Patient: sex M, age 60
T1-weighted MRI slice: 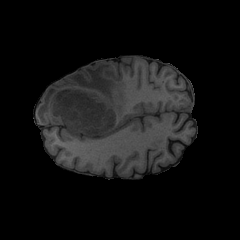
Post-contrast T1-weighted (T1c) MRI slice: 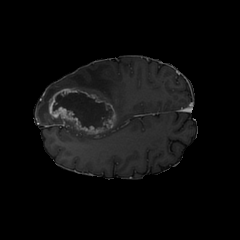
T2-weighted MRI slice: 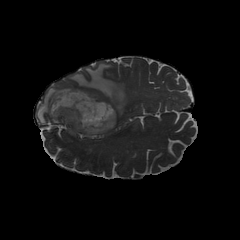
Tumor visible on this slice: yes
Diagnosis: Glioblastoma, IDH-wildtype
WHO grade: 4